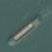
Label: Sand_carrier